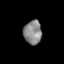
Tissue: prostate
Cell type: T cells
Senescence score: 0.3497
Nuclear area (px): 421
Mean DAPI intensity: 134.758